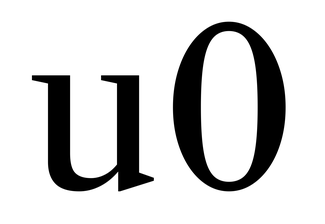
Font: LibreCaslonText_Regular